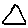
Label: triangle